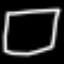
Label: square